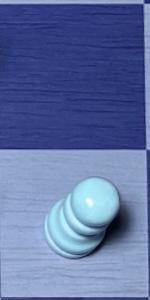
Label: Pawn_White